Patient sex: M
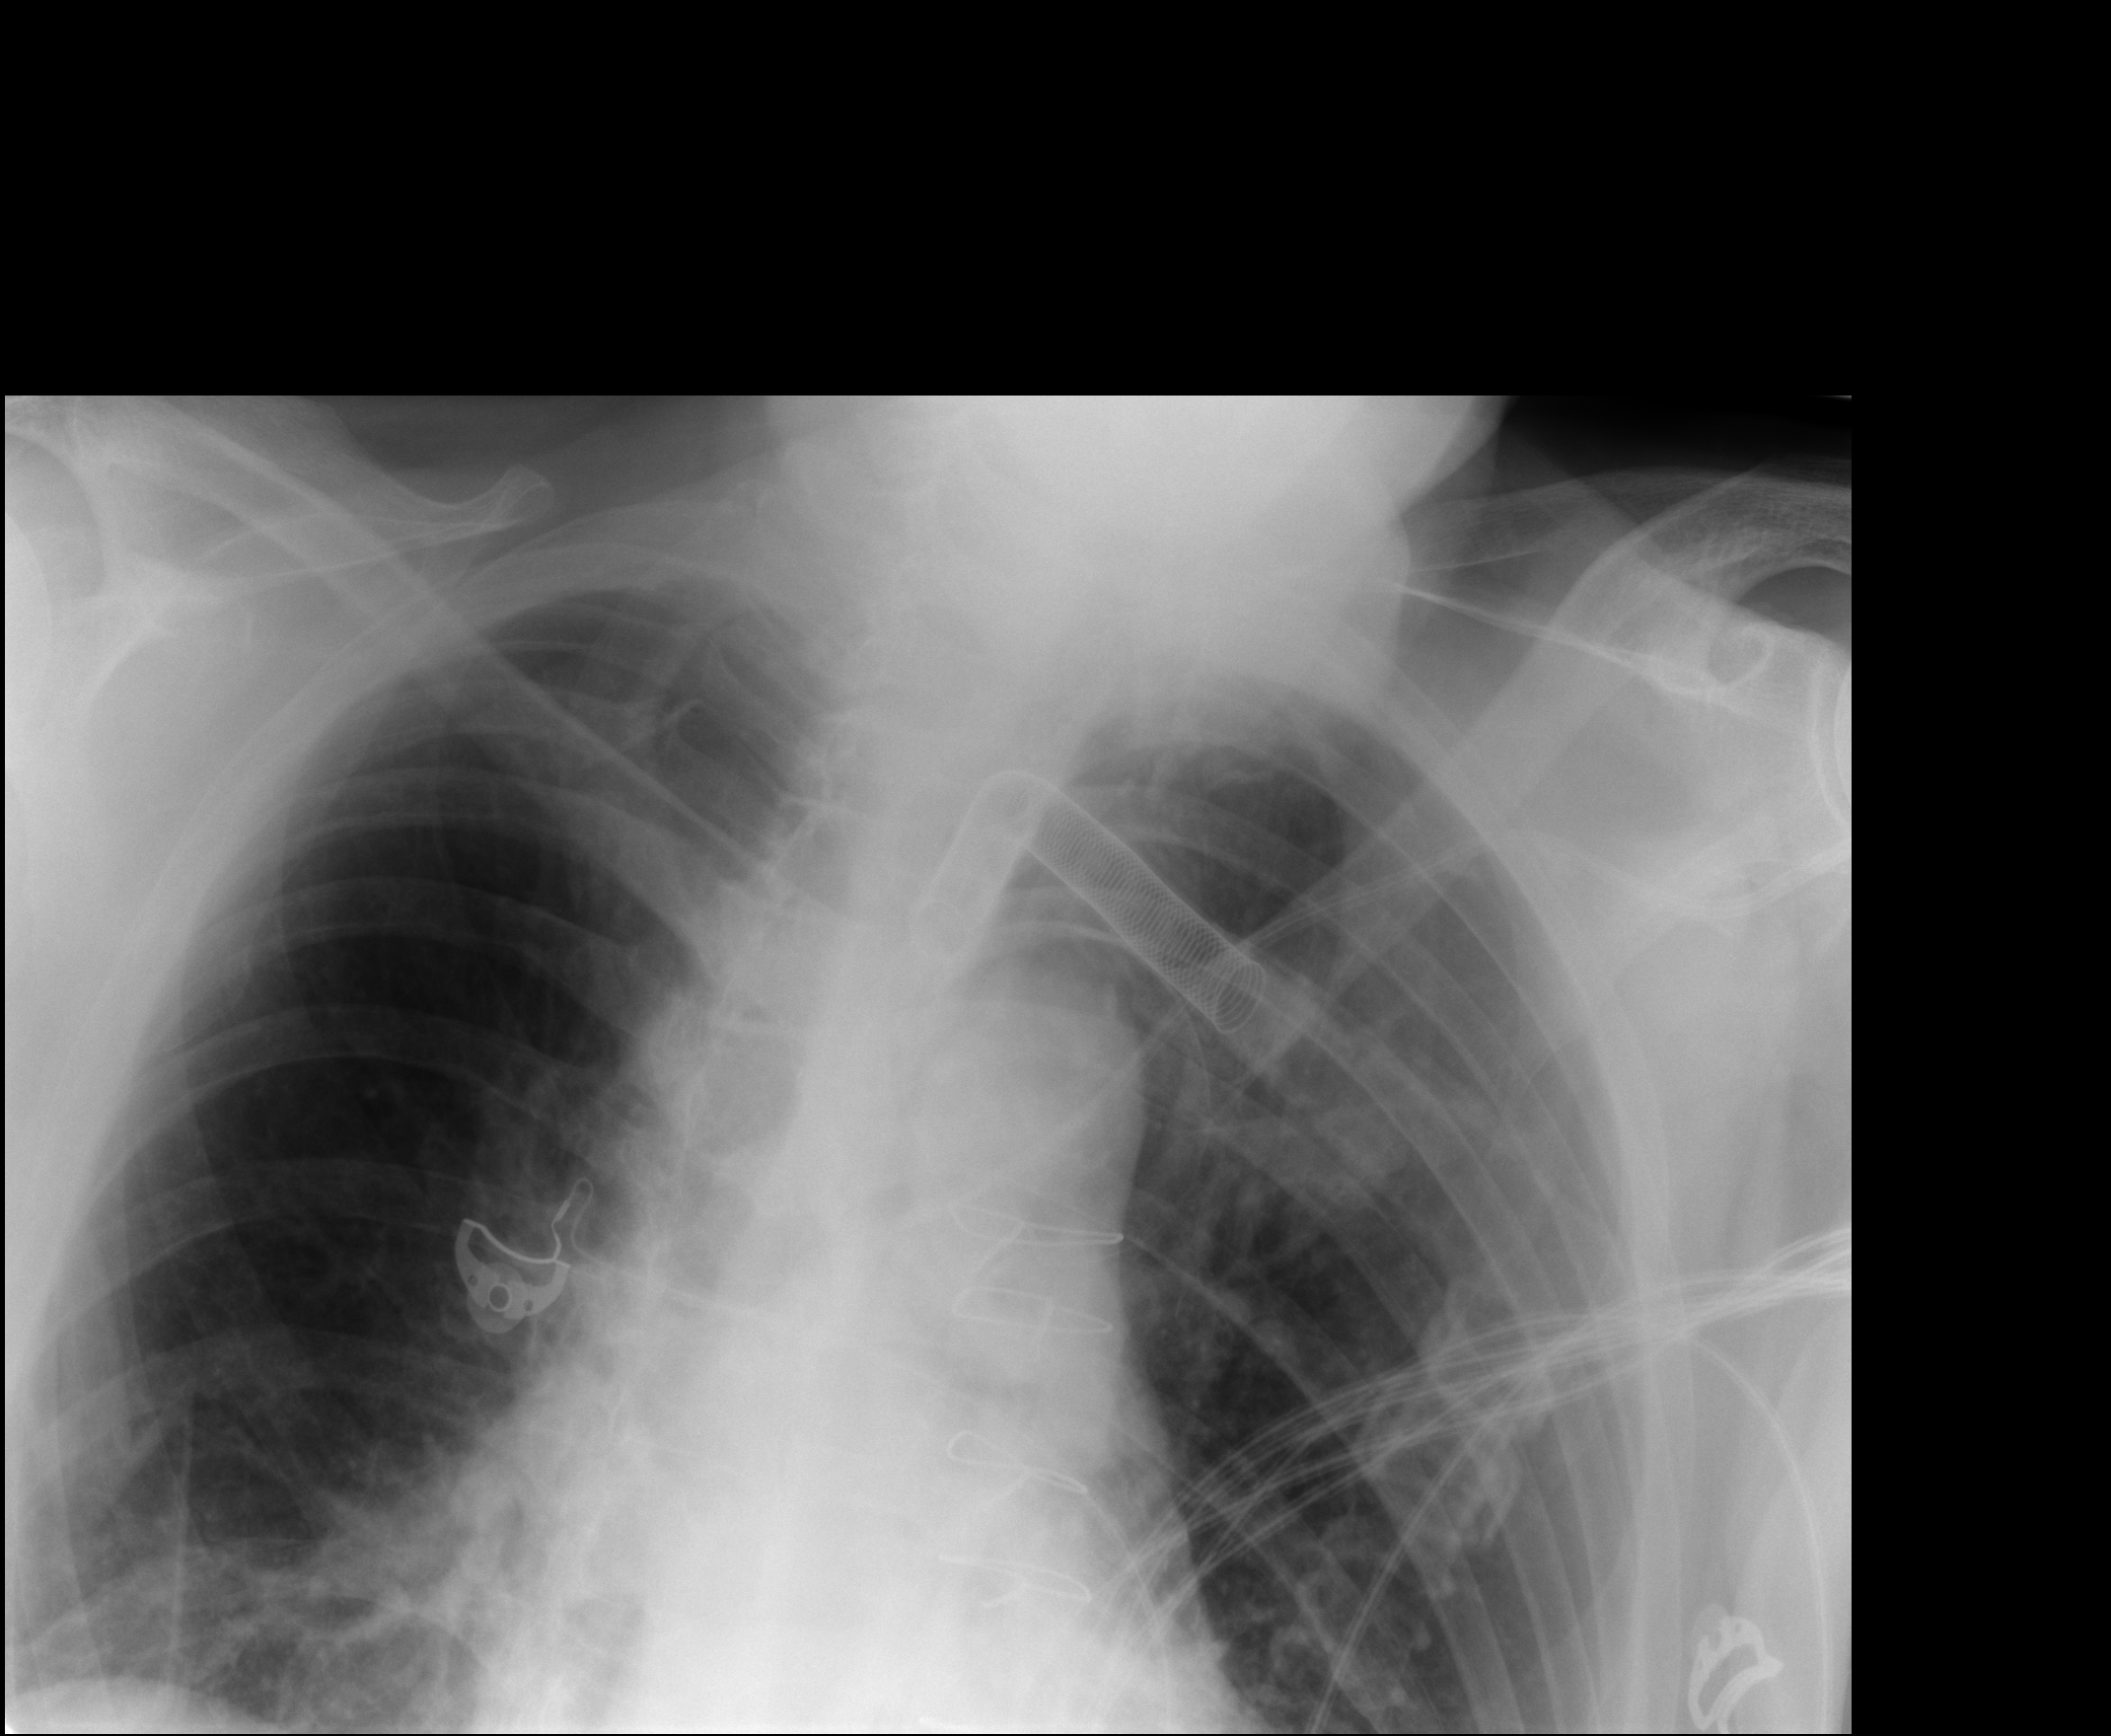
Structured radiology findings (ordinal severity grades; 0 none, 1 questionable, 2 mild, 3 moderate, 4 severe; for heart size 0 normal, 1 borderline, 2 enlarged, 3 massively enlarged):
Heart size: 0
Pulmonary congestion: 0
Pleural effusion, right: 0
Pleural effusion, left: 0
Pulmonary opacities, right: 0
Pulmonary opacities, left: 1
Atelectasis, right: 2
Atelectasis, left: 2